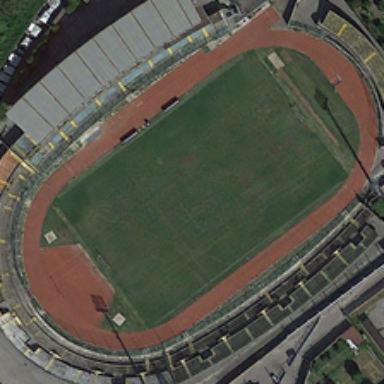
Several buildings and green trees are around a stadium .